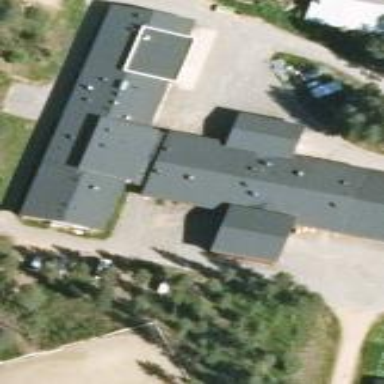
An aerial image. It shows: School building.